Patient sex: M
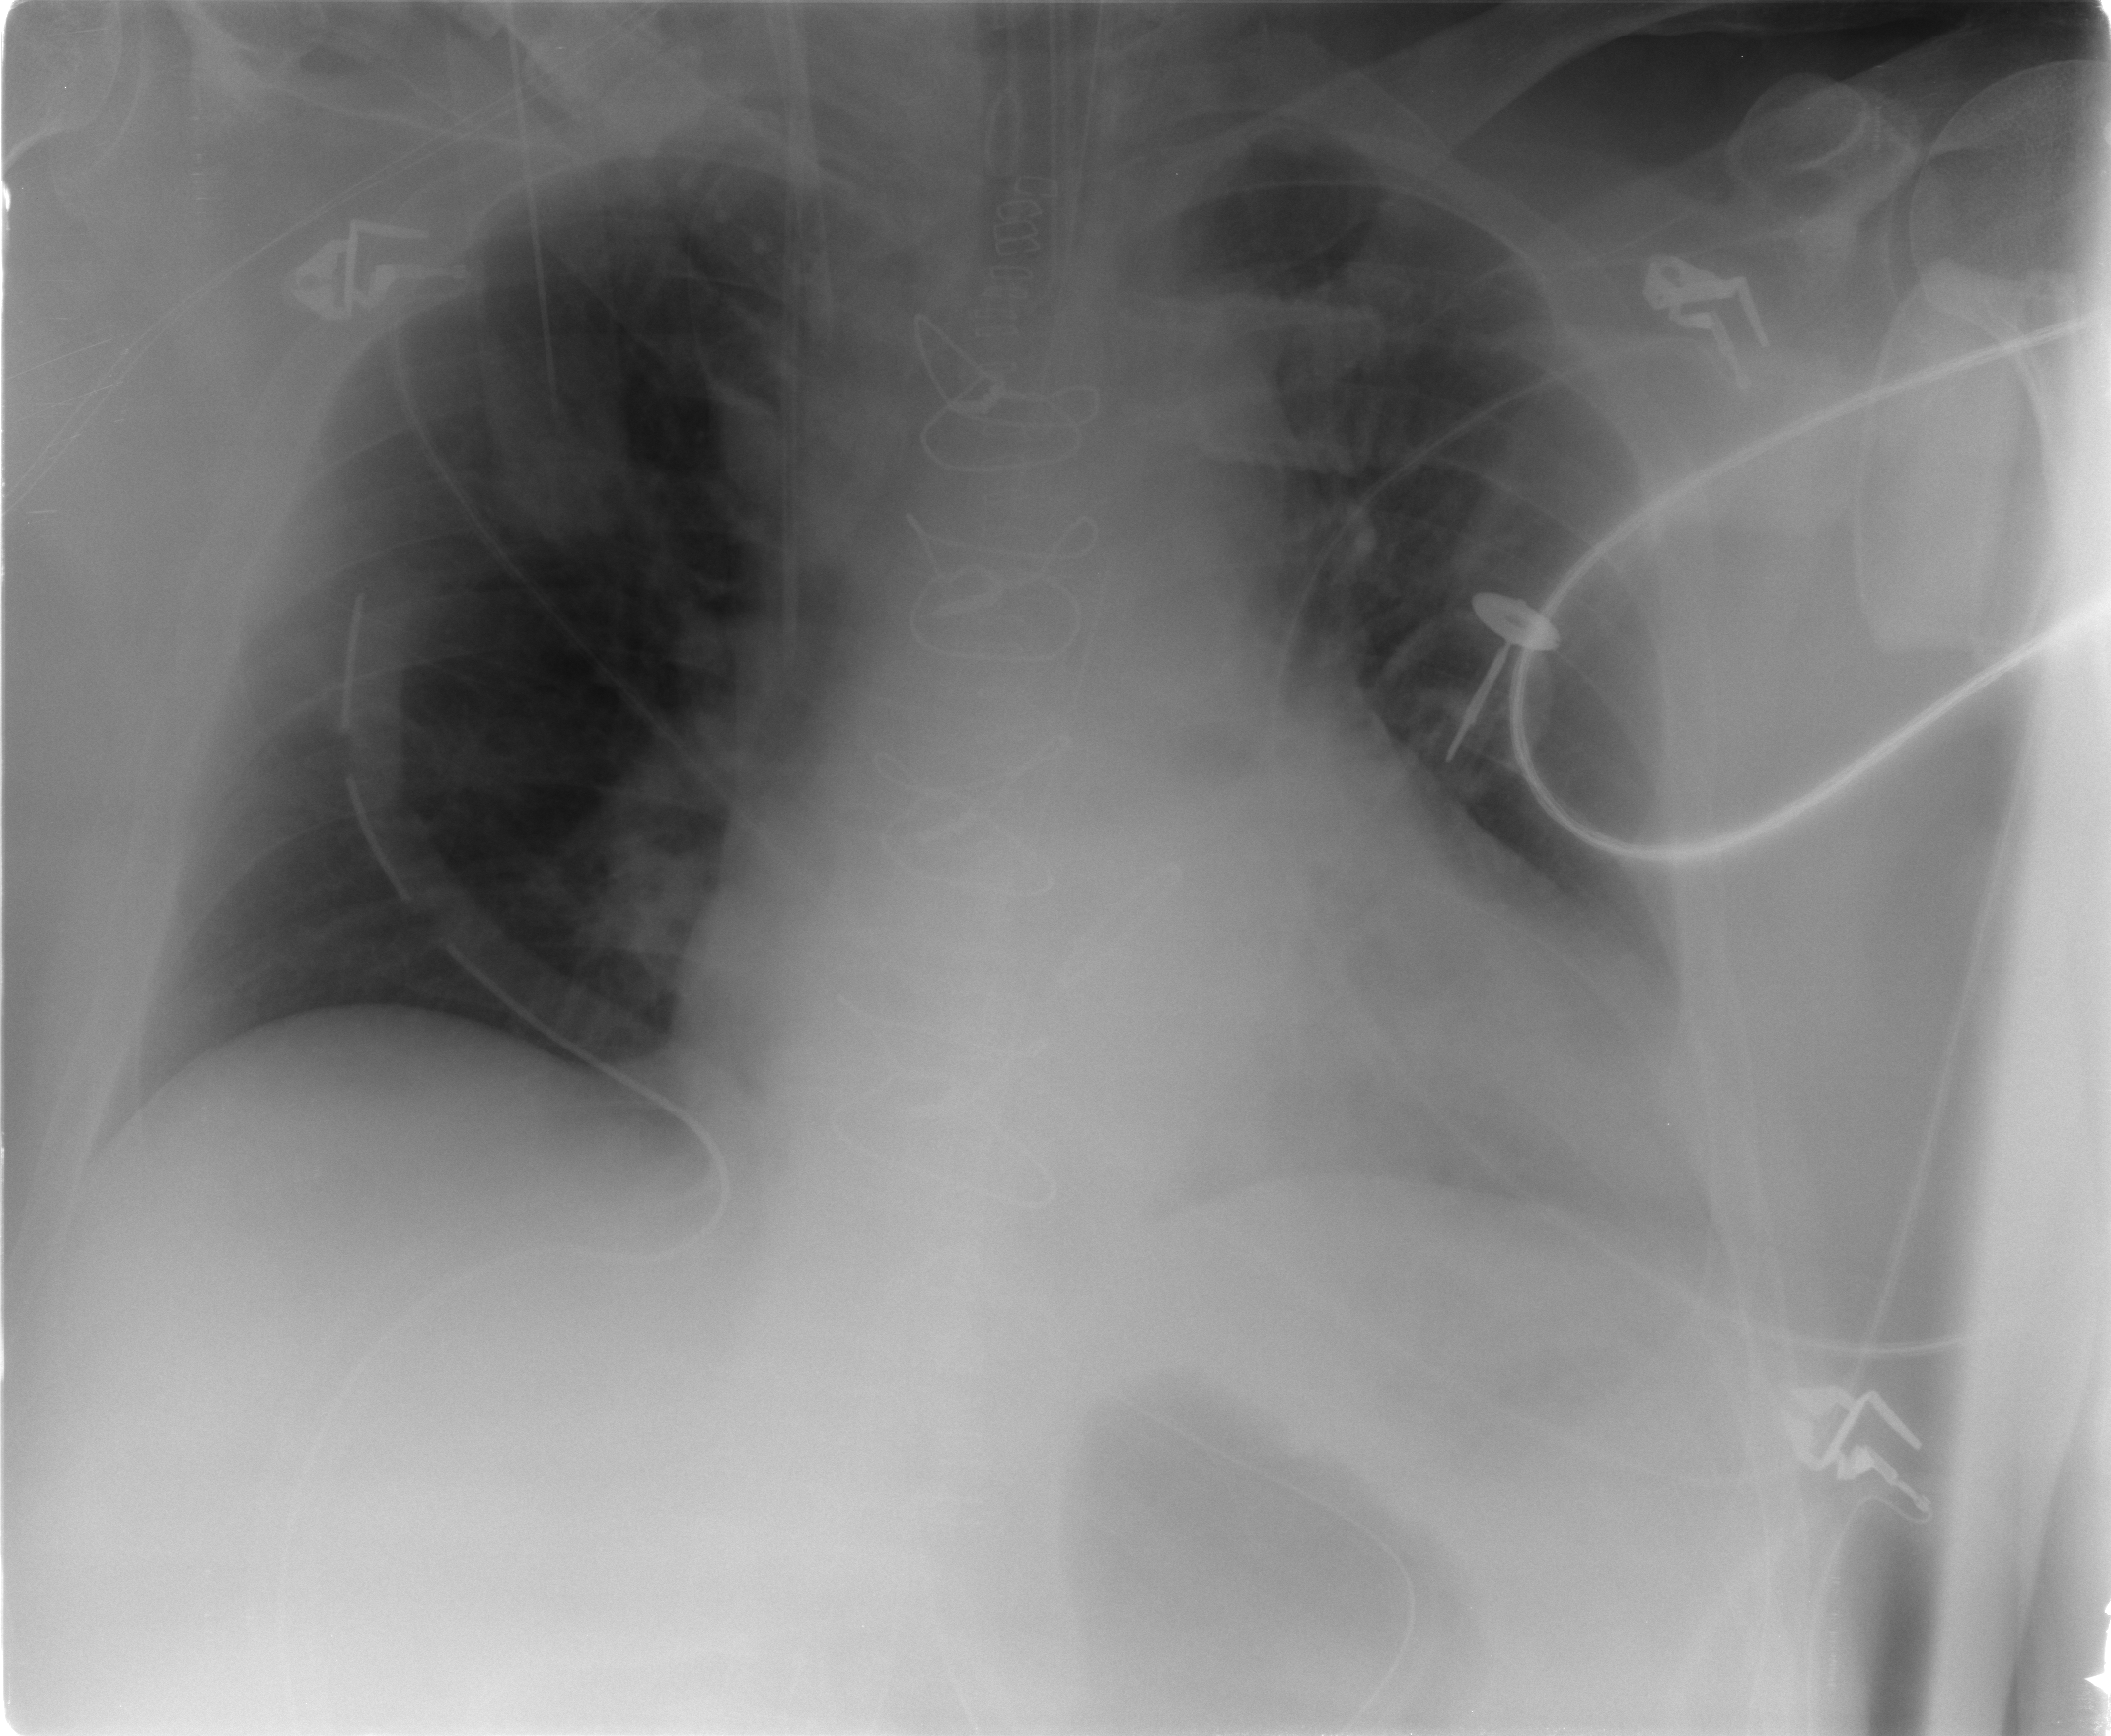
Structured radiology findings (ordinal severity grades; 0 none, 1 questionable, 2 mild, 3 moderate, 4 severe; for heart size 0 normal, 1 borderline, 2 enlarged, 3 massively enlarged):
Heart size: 2
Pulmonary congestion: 0
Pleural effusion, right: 0
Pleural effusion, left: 2
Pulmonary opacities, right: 0
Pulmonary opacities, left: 0
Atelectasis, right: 0
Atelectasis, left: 0